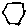
Label: hexagon